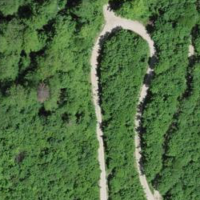
EUNIS habitat code: 41
Species observed at this site:
Tussilago farfara